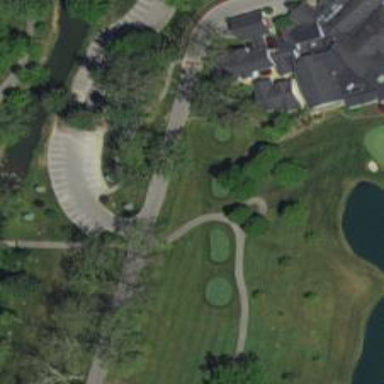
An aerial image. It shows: Path used for both walking and golf.